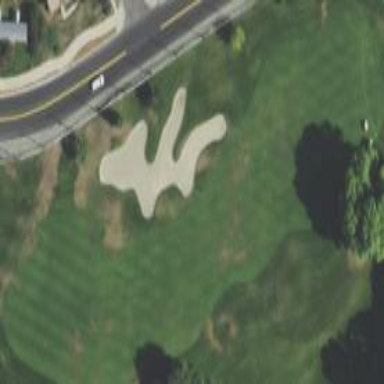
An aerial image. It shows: Grassy area designated as golf fairway.